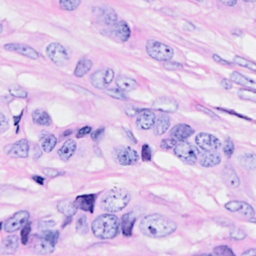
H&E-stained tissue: Breast